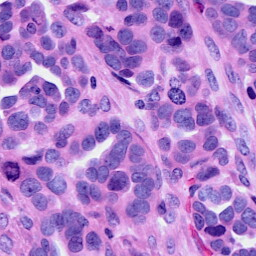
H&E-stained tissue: Ovarian